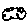
Label: cloud